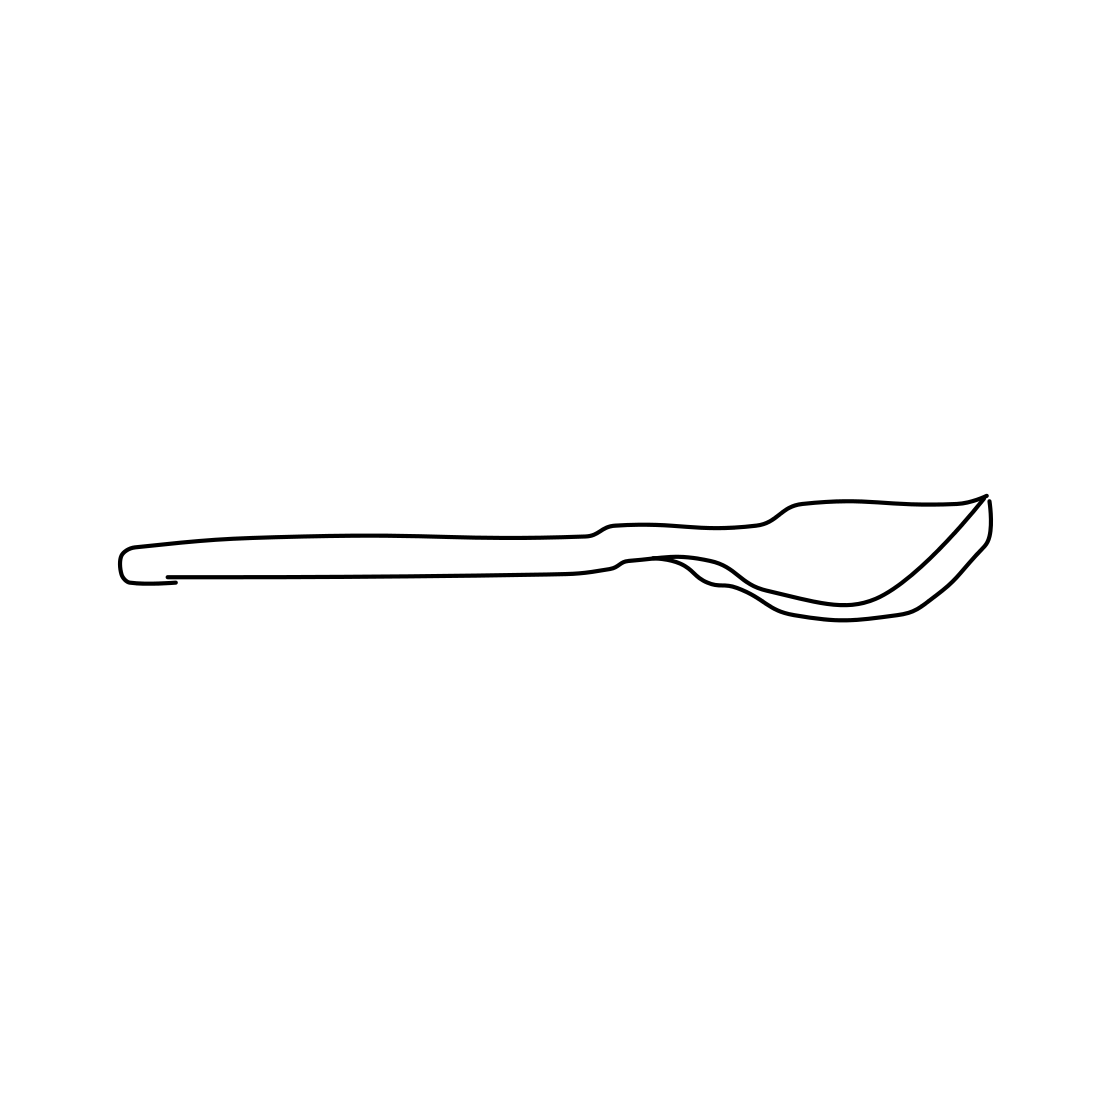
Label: spoon